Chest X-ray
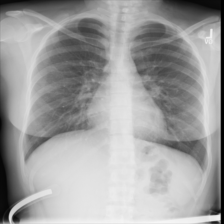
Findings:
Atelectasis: negative
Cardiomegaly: negative
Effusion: negative
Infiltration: negative
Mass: negative
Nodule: negative
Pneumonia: negative
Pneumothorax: negative
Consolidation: negative
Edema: negative
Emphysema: negative
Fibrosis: negative
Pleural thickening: negative
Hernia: negative